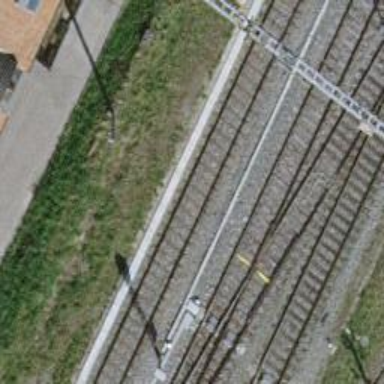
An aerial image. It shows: Single railway track with electrification through contact line.